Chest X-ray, PA view. Patient: 22 years old, sex M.
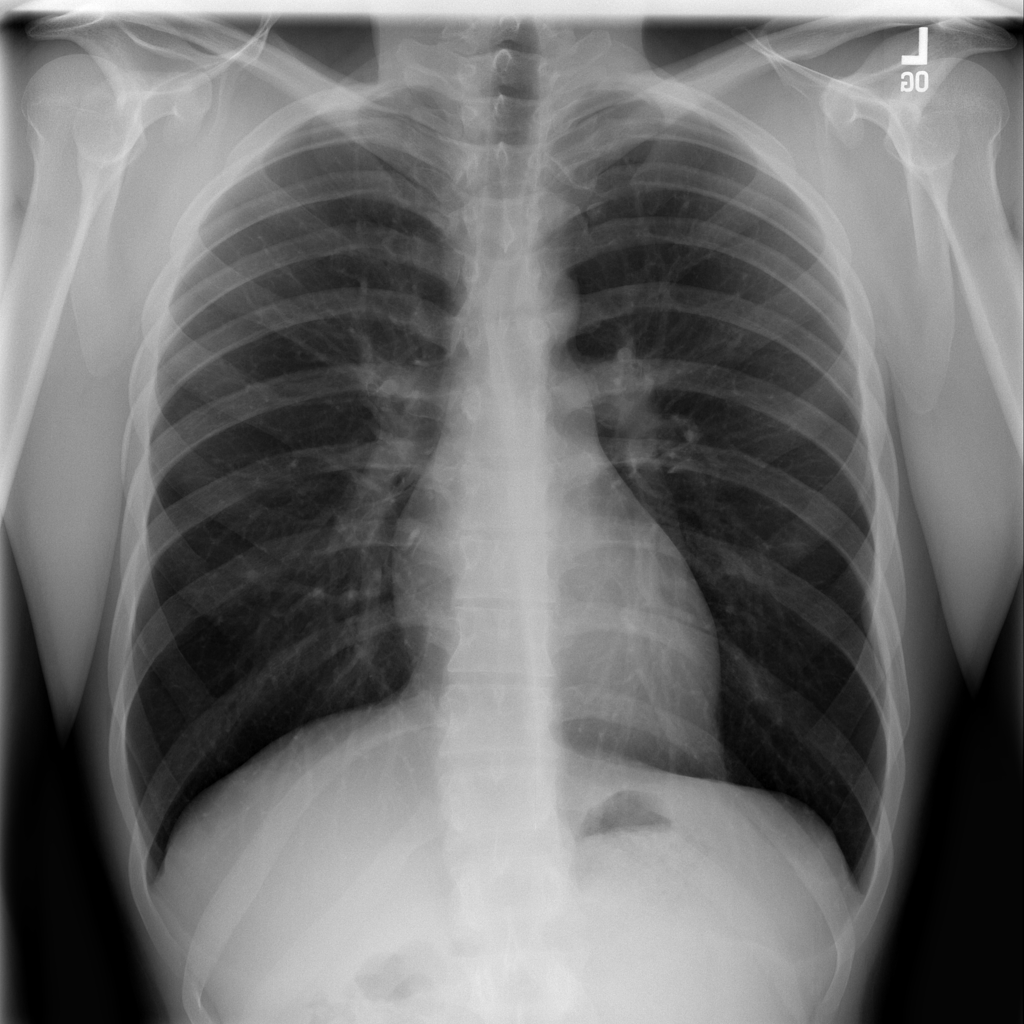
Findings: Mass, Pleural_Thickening